八年级 · 组合几何学
如图, 已知 $\angle 1=\angle 2, A C=A D$,

从 (1) $A B=A E$, (2) $B C=E D$, (3) $\angle B=\angle E$, (4) $\angle C=\angle D$

这四个条件中再选一个使 $\triangle A B C \cong \triangle A E D$, 符合条件的有 ( )

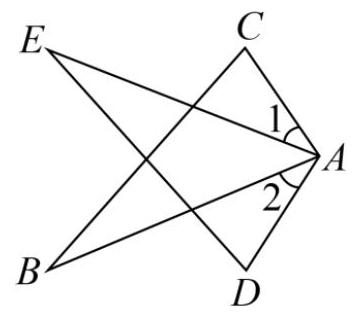
A. 1 个
B. 2 个
C. 3 个
D. 4 个
答案: C